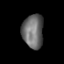
Tissue: prostate
Cell type: T cells
Senescence score: 0.2098
Nuclear area (px): 699
Mean DAPI intensity: 107.621